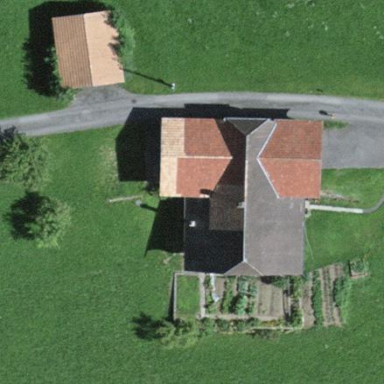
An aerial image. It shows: Farm building.